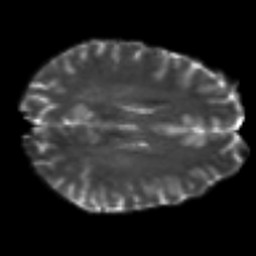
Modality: T2w
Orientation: axial
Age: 21
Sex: male
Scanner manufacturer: siemens
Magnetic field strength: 3 T
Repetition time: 7 s
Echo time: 0.0926 s